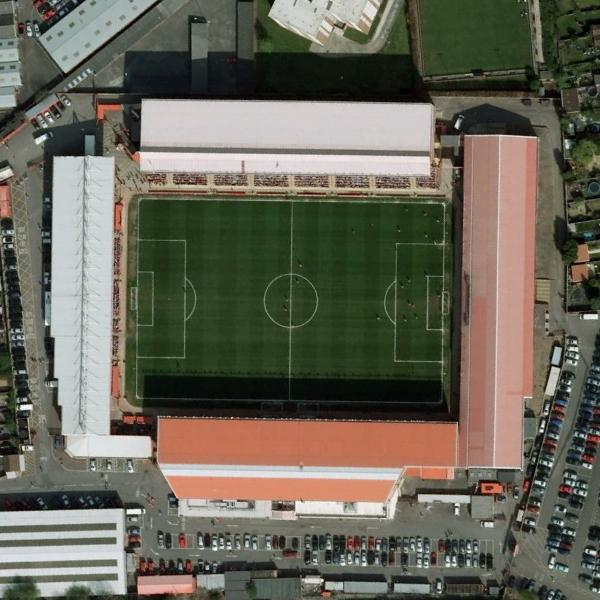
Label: Stadium